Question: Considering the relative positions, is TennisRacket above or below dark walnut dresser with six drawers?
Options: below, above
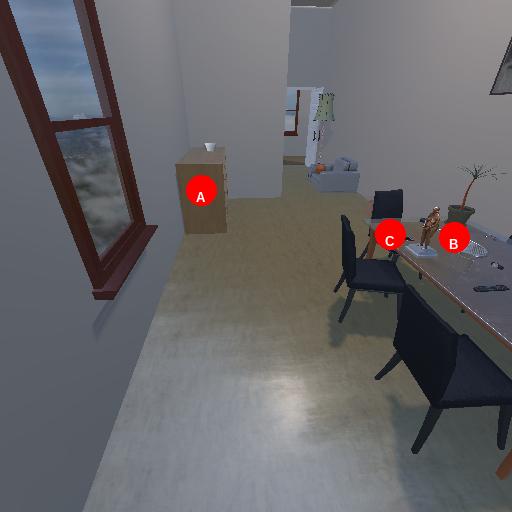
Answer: below